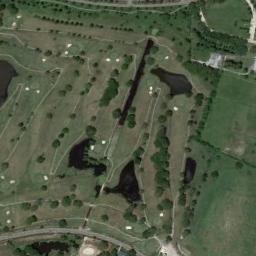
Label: golf_course